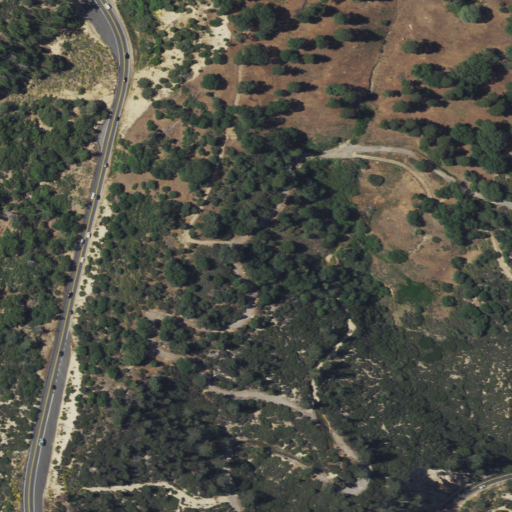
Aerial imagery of cape in California named Long Point containing shrub, evergreen forest, open development, low intensity development, and grassland